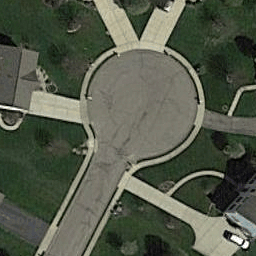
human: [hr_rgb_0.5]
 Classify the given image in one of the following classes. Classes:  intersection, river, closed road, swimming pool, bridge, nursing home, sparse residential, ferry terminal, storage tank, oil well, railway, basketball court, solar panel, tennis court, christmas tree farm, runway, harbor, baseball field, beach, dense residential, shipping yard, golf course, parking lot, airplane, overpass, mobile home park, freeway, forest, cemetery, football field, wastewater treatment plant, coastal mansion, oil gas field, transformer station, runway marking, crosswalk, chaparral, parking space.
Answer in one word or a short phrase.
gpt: closed road